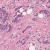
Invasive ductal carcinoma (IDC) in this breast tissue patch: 1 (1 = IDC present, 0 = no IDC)